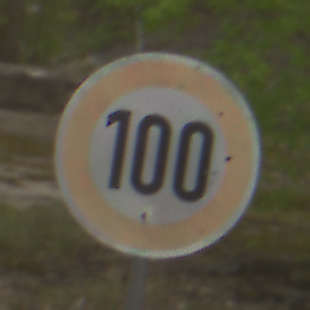
Verkehrszeichen: Geschwindigkeit100
Umgebung: Outdoor, Nature
Tageszeit: MorningAfternoon
Wetter: Overcast
Licht: Natural
Jahreszeit: NotSpecified
Kontrast: LowContrast